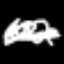
Label: squiggle